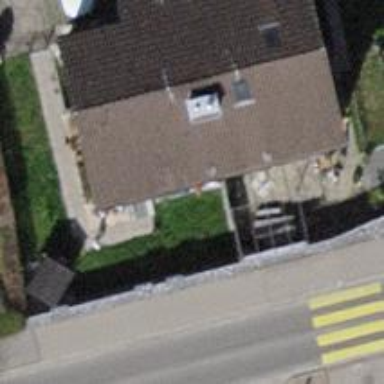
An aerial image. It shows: Semidetached house with tiled roof.